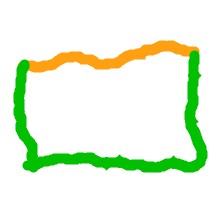
Shape: rectangle